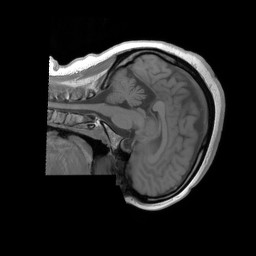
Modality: T1w
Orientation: sagittal
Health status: ill
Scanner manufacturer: siemens
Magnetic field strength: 3 T
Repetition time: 0.4 s
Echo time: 0.00246 s